Question: So, I am trying to work out how many adjacent tiles there are for each player and calculate a total score. Calculating the score works by counting how many adjacent tiles (adjacent means sharing an edge not diagonally) there are per territory, multiplying that number by itself and adding the values of all the territories together.
So far I have the code below, which splits all the spaces out per player and can print whether or not a space is occupied by the player but I am stuck on calculating how many tiles are adjacent to each other.
'''
public void calculate(PowerToken[][] allTokens){
boolean[][] occupiedRed = new boolean[9][9];
boolean[][] occupiedWhite = new boolean[9][9];
boolean[][] countedRed = new boolean[9][9];
boolean[][] countedWhite = new boolean[9][9];
for (int i = 0; i < 9; i++){
for (int j = 0; j < 9; j++){
if (allTokens[i][j].isOnBoard()) {
if (allTokens[i][j].getPlayerColor() == Color.RED){
occupiedRed[i][j] = true;
} else {
occupiedWhite[i][j] = true;
}
}
}
}
// Test printing
for (int i = 0; i < 9; i++){
for (int j = 0; j < 9; j++){
System.out.print(occupiedWhite[i][j] + " ");
}
System.out.println();
}
System.out.println();
for (int i = 0; i < 9; i++){
for (int j = 0; j < 9; j++){
System.out.print(occupiedRed[i][j] + " ");
}
System.out.println();
}
}
'''
'''
public class PowerToken {
private int positionX;
private int positionY;
private boolean onBoard;
private Color playerColor;
public PowerToken(int positionX, int positionY) {
setPositionX(positionX);
setPositionY(positionY);
}
public PowerToken(int positionX, int positionY, boolean onBoard, Color playerColor) {
setPositionX(positionX);
setPositionY(positionY);
setOnBoard(onBoard);
setPlayerColor(playerColor);
}
public int getPositionX() {
return positionX;
}
public void setPositionX(int positionX) {
this.positionX = positionX;
}
public int getPositionY() {
return positionY;
}
public void setPositionY(int positionY) {
this.positionY = positionY;
}
public boolean isOnBoard() {
return onBoard;
}
public void setOnBoard(boolean onBoard) {
this.onBoard = onBoard;
}
public Color getPlayerColor() {
return playerColor;
}
public void setPlayerColor(Color playerColor) {
this.playerColor = playerColor;
}
@Override
public String toString() {
return "PowerToken{" +
"positionX=" + positionX +
", positionY=" + positionY +
", onBoard=" + onBoard +
", playerColor=" + playerColor +
'}';
}
}
'''
So for example in this image  there are 2 sets of 3 adjacent tiles each and 1 set of 4 adjacent tiles
This is the code I have now, however i am getting an empty map as a result
'''
public void calculate(PowerToken[][] allTokens){
boolean[][] occupiedRed = new boolean[9][9];
boolean[][] occupiedWhite = new boolean[9][9];
boolean[][] countedRed = new boolean[9][9];
boolean[][] countedWhite = new boolean[9][9];
int scoreRed;
int scoreWhite;
for (int i = 0; i < 9; i++){
for (int j = 0; j < 9; j++){
if (allTokens[i][j].isOnBoard()) {
if (allTokens[i][j].getPlayerColor() == Color.RED){
occupiedRed[i][j] = true;
} else {
occupiedWhite[i][j] = true;
}
}
}
}
List<List<Point>> clusters = new ArrayList<>();
int n = occupiedRed.length;
int[][] label = new int[n][n];
int last = 1;
List<int[]> touching = new ArrayList<>();
//first pass
for(int i = 1; i<n; i++){
for(int j = 1; j<n; j++){
if(occupiedRed[i][j]){
//4 way connectivity.
int north = 0;
int west = 0;
int next = 0;
if( i-1 > 0 && occupiedRed[i-1][j]){
west = label[i-1][j];
}
if( j-1 < 0 && occupiedRed[i][j-1]){
north = label[i][j-1];
}
if(west != 0){
if(north != 0){
if(north == west){
next = north;
} else if(north < west){
next = north;
touching.add( new int[]{north, west} );
} else{
next = west;
touching.add( new int[]{west, north} );
}
} else{
next = west;
}
} else if( north != 0 ){
next = north;
} else{
next = last++;
}
} else{
continue;
}
}
}
Map<Integer, Integer> map = touching.stream()
.collect(Collectors.toMap(
arr -> arr[0], // key mapping function
arr -> arr[1] // value mapping function
));
System.out.println(map);
}
'''
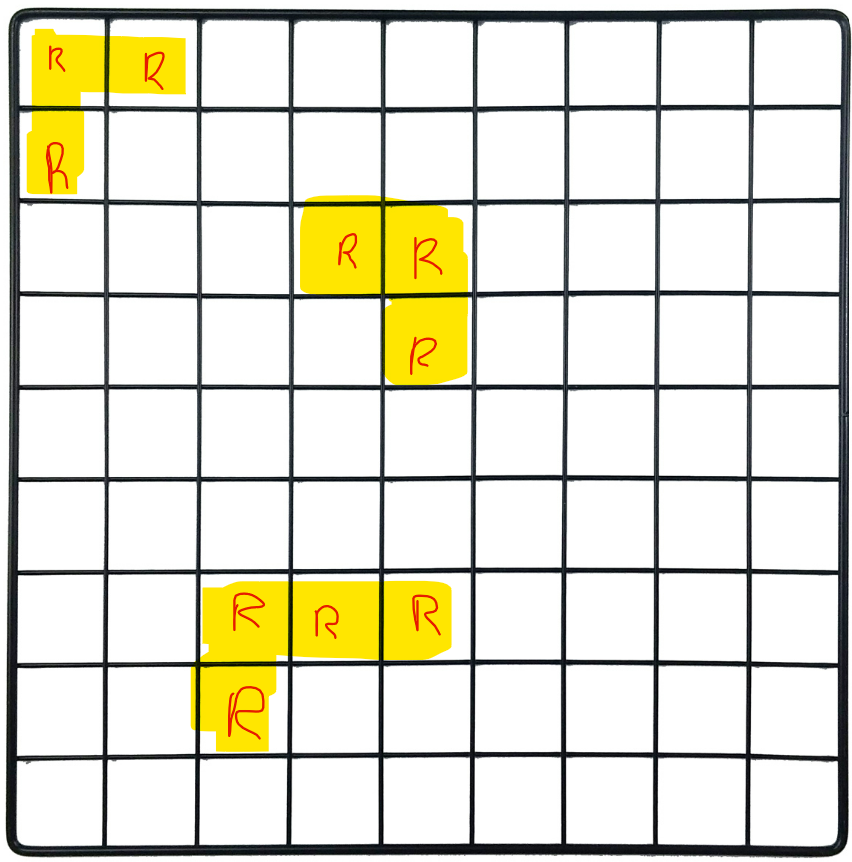
Answer: You're essentially going to do a connected components algorithm. The input will be with you 9x9 truth table for .
'''
static Map<Integer, List<int[]>> cluster( boolean[][] occupied )
'''
This is a <URL>. The first pass we go through and make preliminary labels, we also create a "touching" list that keeps track of regions adjacent to each other.
'''
int n = occupied.length;
int[][] label = new int[n][n];
int last = 1;
List<int[]> touching = new ArrayList<>();
//first pass
for(int i = 0; i<n; i++){
for(int j = 0; j<n; j++){
if(occupied[i][j]){
//4 way connectivity.
int north = 0;
int west = 0;
int next = 0;
if( i > 0 && occupied[i-1][j]){
west = label[i-1][j];
}
if( j > 0 && occupied[i][j-1]){
north = label[i][j-1];
}
if(west != 0){
if(north != 0){
//two labelled regions.
if(north == west){
//they're the same, it's ok.
next = north;
} else if(north < west){
//label it with the minimum one
next = north;
touching.add( new int[]{west, north} );
} else{
next = west;
touching.add( new int[]{north, west} );
}
} else{
next = west;
}
} else if( north != 0 ){
next = north;
} else{
next = last++;
}
label[i][j] = next; //assign the label.
} else{
//not occupied.
continue;
}
}
}
'''
That is the first pass, at the end of the first pass the regions are labelled, but there are touching regions that need to be merged. That can be done with the 'touching' list, but it needs to be refined a bit.
This first step merges all of the touching labels in to associated clusters.
'''
List<TreeSet<Integer>> clusters = new ArrayList<>();
for(int[] pair: touching){
TreeSet<Integer> pair0 = null;
TreeSet<Integer> pair1 = null;
for(TreeSet<Integer> cluster: clusters){
if(cluster.contains(pair[0])){
pair0 = cluster;
}
if(cluster.contains(pair[1])){
pair1 = cluster;
}
}
if( pair0 == null && pair1 == null){
//new cluster
TreeSet<Integer> newCluster = new TreeSet<>();
newCluster.add(pair[0]);
newCluster.add(pair[1]);
clusters.add(newCluster);
} else if( pair0 == null ){
pair1.add(pair[0]);
} else if( pair1 == null ){
pair0.add(pair[1]);
} else{
if(pair0 == pair1) continue;
//both labels are already in clusters but different clusters.
pair0.addAll(pair1);
clusters.remove(pair1);
}
}
'''
This goes through and creates a mapping, so that all of the values in a cluster will map to the lowest value.
'''
Map<Integer, Integer> fin = new HashMap<>();
for( TreeSet<Integer> cluster: clusters){
Integer low = cluster.first();
for(Integer i: cluster){
fin.put(i, low);
}
}
'''
Second pass is just a matter of associating the labels to their keys.
'''
Map<Integer, List<int[]>> result = new HashMap<>();
//second pass
for(int i = 0; i<n; i++){
for(int j = 0; j<n; j++){
if( occupied[i][j] ){
Integer f = fin.computeIfAbsent( label[i][j], k -> k );
result.computeIfAbsent( f, k -> new ArrayList<>() ).add( new int[]{i, j} );
label[i][j] = f;
}
}
}
'''
Result will contain the label and a collection of int[] that represent all of the points. To use this.
'''
Map<Integer, List<int[]>> whiteClusters = cluster(occupiedWhite);
Map<Integer, List<int[]>> redClusters = cluster(occupiedRed);
'''
For completeness, here is a compilable working version.
'''
import java.util.*;
public class ConnComp{
static void printArray(int[][] arr){
for(int[] row: arr){
for(int i: row){
System.out.printf("%3d",i);
}
System.out.println();
}
}
static void printArray(boolean[][] arr){
for(boolean[] row: arr){
for(boolean i: row){
System.out.print(i ? " t" : " f");
}
System.out.println();
}
}
static Map<Integer, List<int[]>> cluster( boolean[][] occupied ){
int n = occupied.length;
int[][] label = new int[n][n];
int last = 1;
List<int[]> touching = new ArrayList<>();
//first pass
for(int i = 0; i<n; i++){
for(int j = 0; j<n; j++){
if(occupied[i][j]){
//4 way connectivity.
int north = 0;
int west = 0;
int next = 0;
if( i > 0 && occupied[i-1][j]){
west = label[i-1][j];
}
if( j > 0 && occupied[i][j-1]){
north = label[i][j-1];
}
if(west != 0){
if(north != 0){
//two labelled regions.
if(north == west){
//they're the same, it's ok.
next = north;
} else if(north < west){
//label it with the minimum one
next = north;
touching.add( new int[]{west, north} );
} else{
next = west;
touching.add( new int[]{north, west} );
}
} else{
next = west;
}
} else if( north != 0 ){
next = north;
} else{
next = last++;
}
label[i][j] = next; //assign the label.
} else{
//not occupied.
continue;
}
}
}
//map reduce
Comparator<int[]> c = Comparator.comparingInt( arr -> arr[0] );
Comparator<int[]> c2 = Comparator.comparingInt( arr -> arr[1] );
c = c.thenComparing(c2);
touching.sort( c );
List<TreeSet<Integer>> clusters = new ArrayList<>();
for(int[] pair: touching){
TreeSet<Integer> pair0 = null;
TreeSet<Integer> pair1 = null;
for(TreeSet<Integer> cluster: clusters){
if(cluster.contains(pair[0])){
pair0 = cluster;
}
if(cluster.contains(pair[1])){
pair1 = cluster;
}
}
if( pair0 == null && pair1 == null){
//new cluster
TreeSet<Integer> newCluster = new TreeSet<>();
newCluster.add(pair[0]);
newCluster.add(pair[1]);
clusters.add(newCluster);
} else if( pair0 == null ){
pair1.add(pair[0]);
} else if( pair1 == null ){
pair0.add(pair[1]);
} else{
if(pair0 == pair1) continue;
//both labels are already in clusters but different clusters.
pair0.addAll(pair1);
clusters.remove(pair1);
}
}
Map<Integer, Integer> fin = new HashMap<>();
for( TreeSet<Integer> cluster: clusters){
Integer low = cluster.first();
for(Integer i: cluster){
fin.put(i, low);
}
}
System.out.println("occupied");
printArray(occupied);
System.out.println("labelled");
printArray(label);
Map<Integer, List<int[]>> result = new HashMap<>();
//second pass
for(int i = 0; i<n; i++){
for(int j = 0; j<n; j++){
if( occupied[i][j] ){
Integer f = fin.computeIfAbsent( label[i][j], k -> k );
result.computeIfAbsent( f, k -> new ArrayList<>() ).add( new int[]{i, j} );
label[i][j] = f;
}
}
}
System.out.println("after labelling");
printArray(label);
return result;
}
static Random r = new Random(42);
static boolean[][] getBoard(){
int n = 9;
boolean[][] board = new boolean[n][n];
for(int i = 0; i<50; i++){
int x = r.nextInt(n);
int y = r.nextInt(n);
board[x][y] = true;
}
return board;
}
public static void main(String[] args){
cluster(getBoard());
cluster(getBoard());
}
}
'''